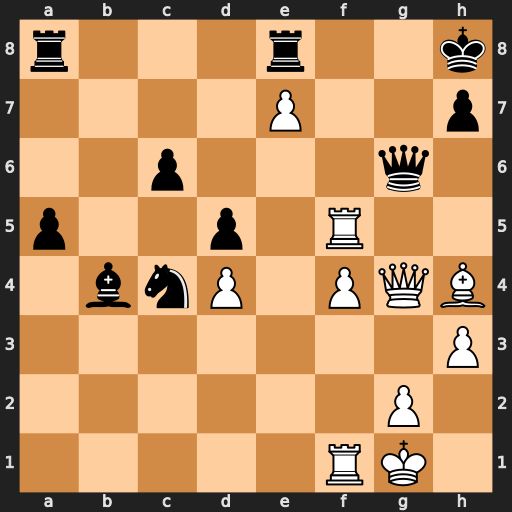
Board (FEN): r3r2k/4P2p/2p3q1/p2p1R2/1bnP1PQB/7P/6P1/5RK1
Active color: w
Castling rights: -
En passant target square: -
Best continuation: Bf6+ Qxf6 Rxf6